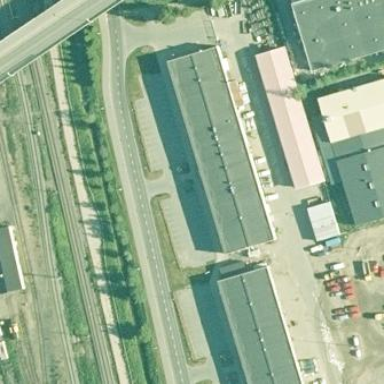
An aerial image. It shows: Flat-roofed commercial building.